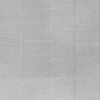
Label: dusty